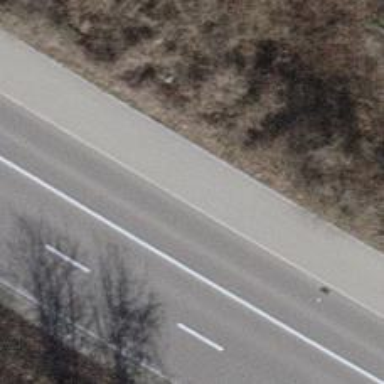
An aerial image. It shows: Asphalt cycleway.